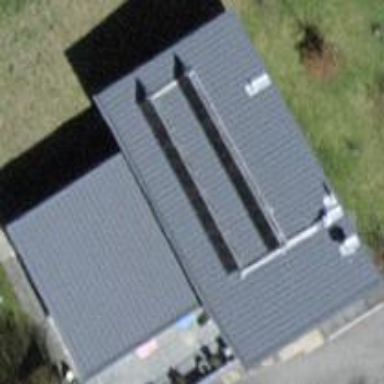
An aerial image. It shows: Detached building with skillion roof shape.